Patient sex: M
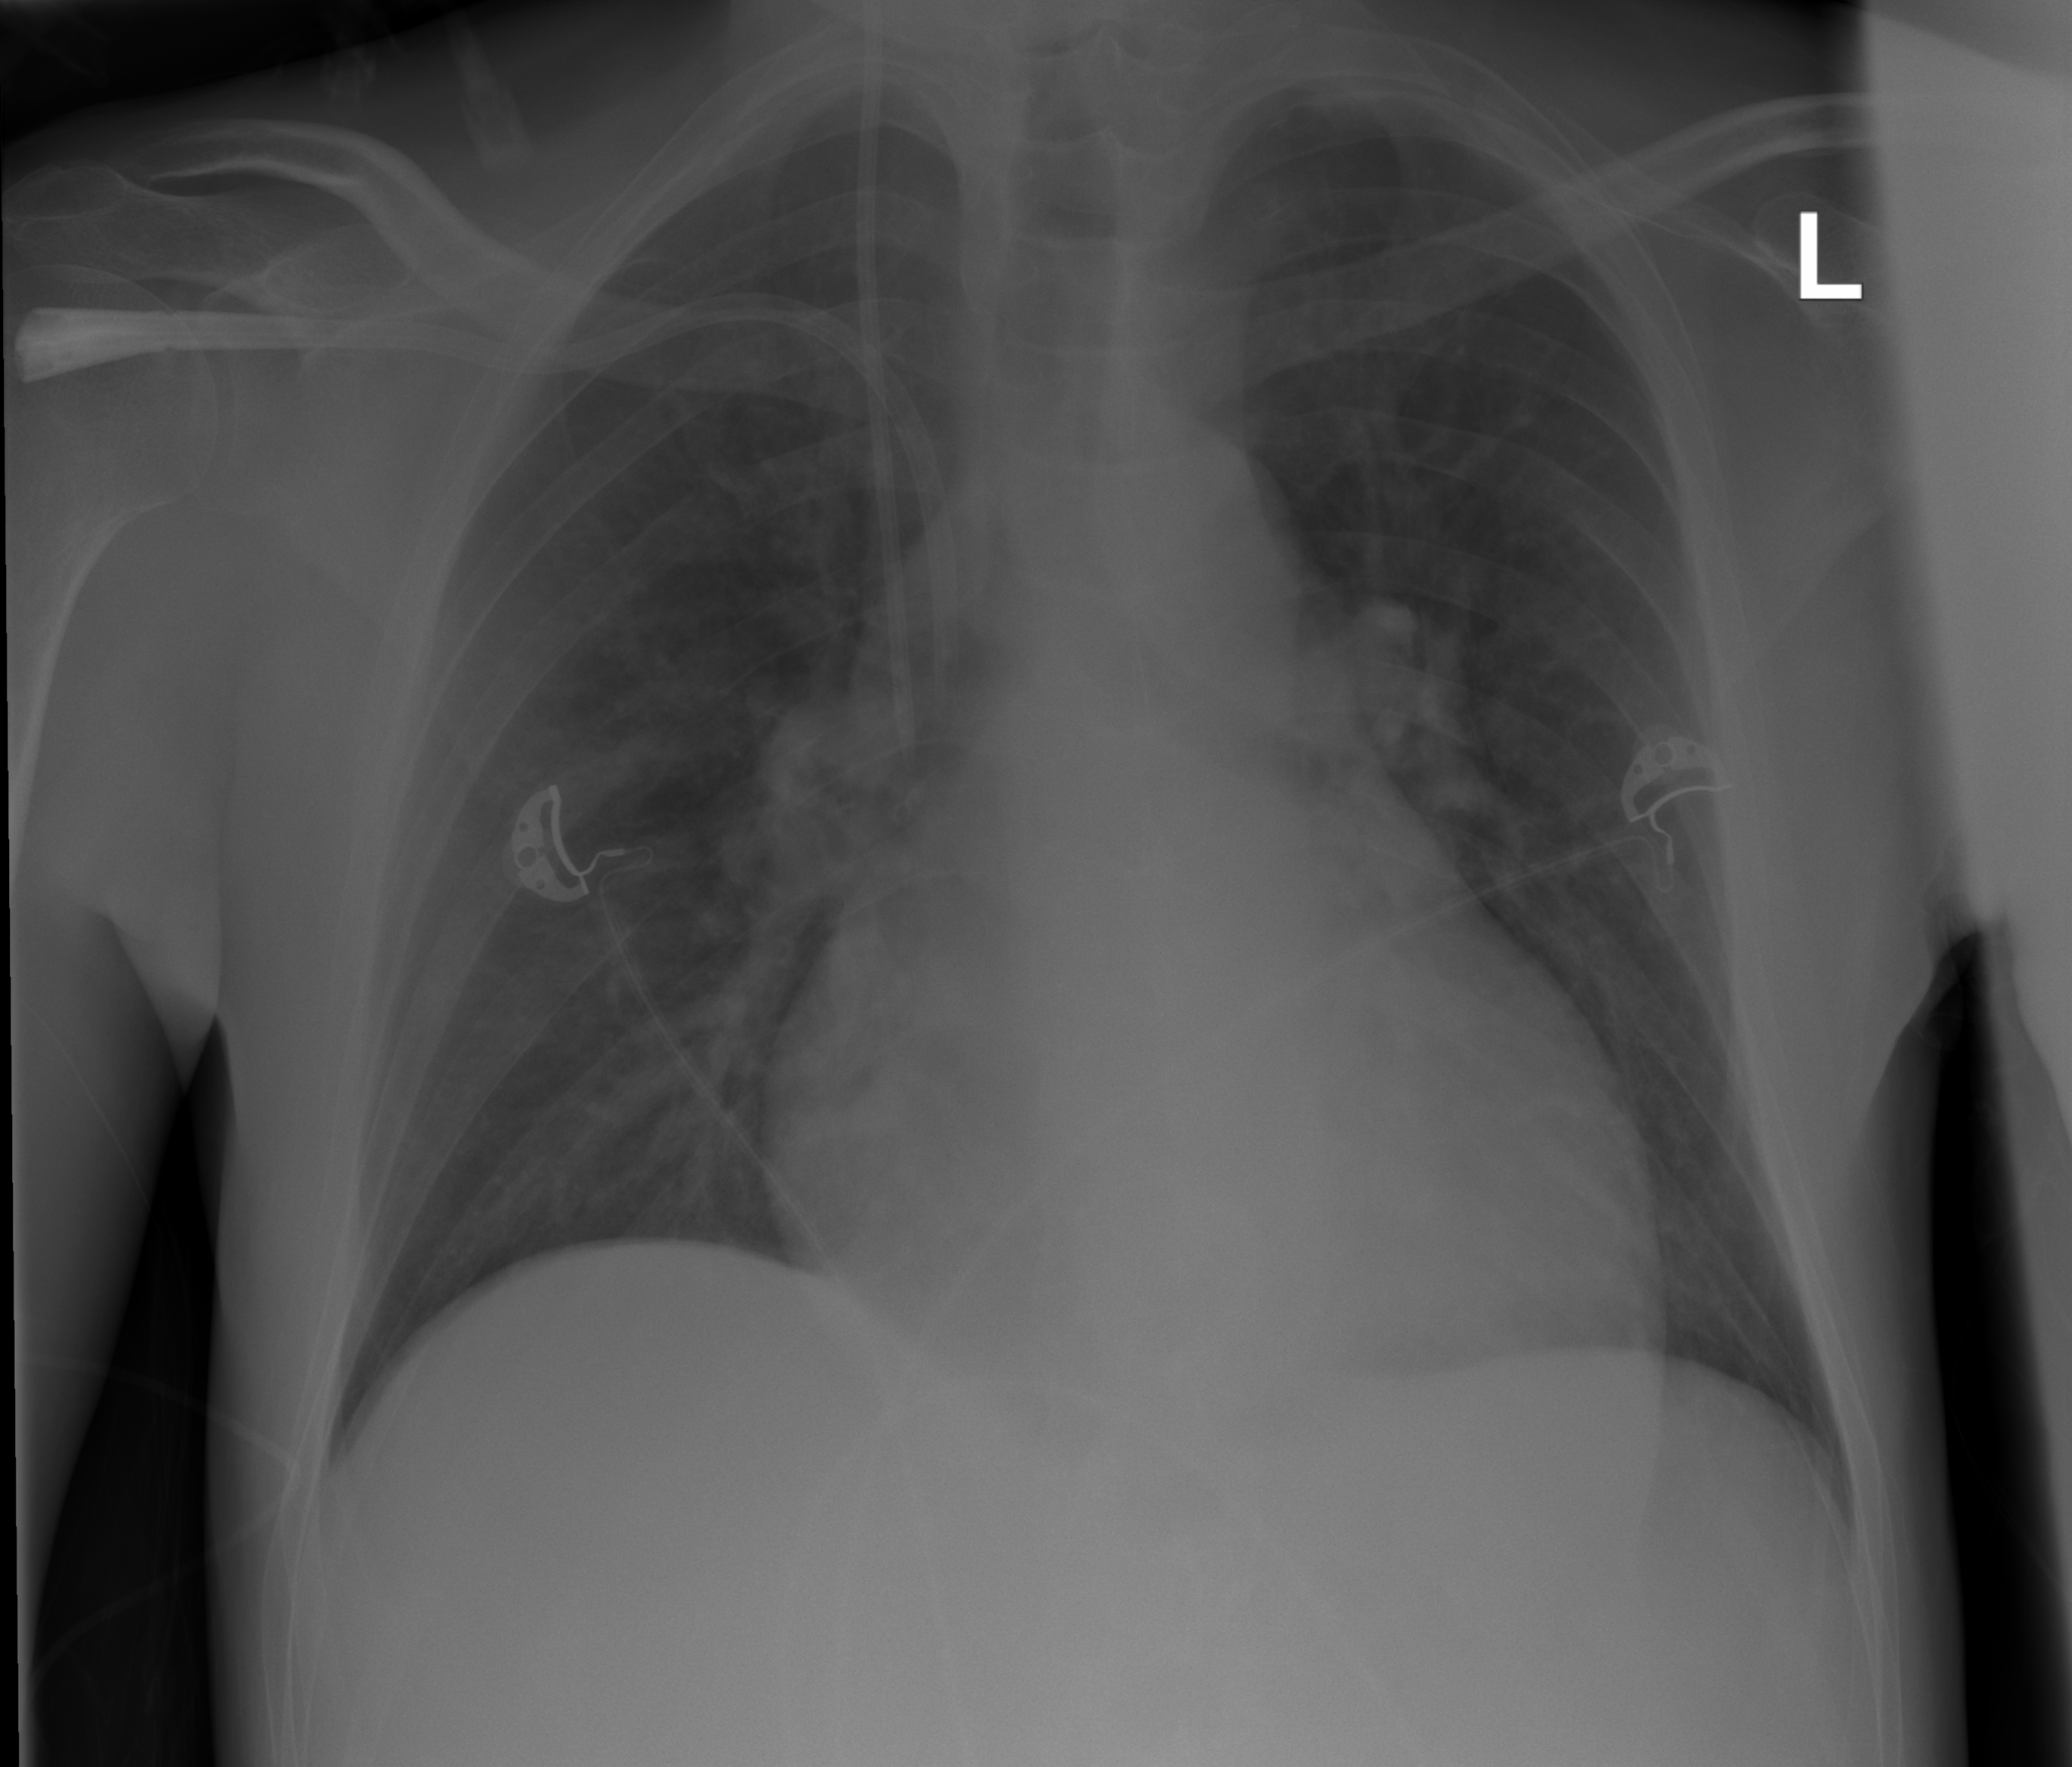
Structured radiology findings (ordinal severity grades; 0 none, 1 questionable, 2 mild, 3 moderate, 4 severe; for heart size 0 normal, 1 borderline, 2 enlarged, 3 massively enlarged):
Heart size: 0
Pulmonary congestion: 0
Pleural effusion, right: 0
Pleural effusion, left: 0
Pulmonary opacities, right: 1
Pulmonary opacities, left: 1
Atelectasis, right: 1
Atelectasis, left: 1